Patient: sex F, age 61
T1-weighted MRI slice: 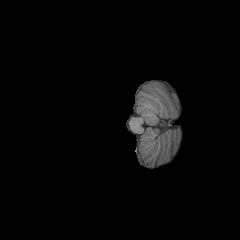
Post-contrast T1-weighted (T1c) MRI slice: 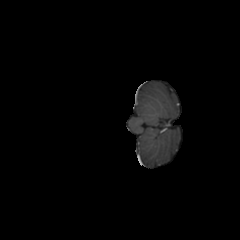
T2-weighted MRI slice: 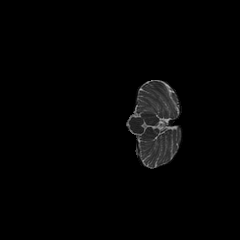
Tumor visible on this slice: no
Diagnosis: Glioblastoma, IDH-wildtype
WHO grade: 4